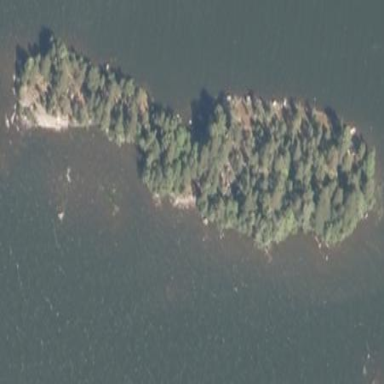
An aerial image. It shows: Image showing island.